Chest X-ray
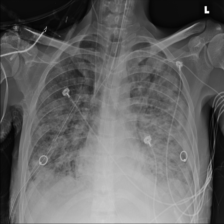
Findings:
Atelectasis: negative
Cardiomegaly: negative
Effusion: negative
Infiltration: negative
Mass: negative
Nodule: negative
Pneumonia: negative
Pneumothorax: negative
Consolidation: negative
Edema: negative
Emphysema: negative
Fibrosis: negative
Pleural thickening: negative
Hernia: negative